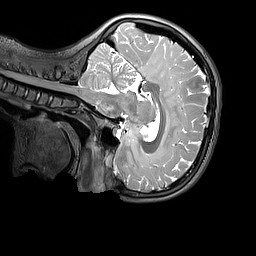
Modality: T2w
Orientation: sagittal
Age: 11
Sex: female
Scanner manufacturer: siemens
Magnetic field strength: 3 T
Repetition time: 3.2 s
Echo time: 0.408 s